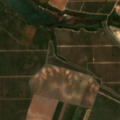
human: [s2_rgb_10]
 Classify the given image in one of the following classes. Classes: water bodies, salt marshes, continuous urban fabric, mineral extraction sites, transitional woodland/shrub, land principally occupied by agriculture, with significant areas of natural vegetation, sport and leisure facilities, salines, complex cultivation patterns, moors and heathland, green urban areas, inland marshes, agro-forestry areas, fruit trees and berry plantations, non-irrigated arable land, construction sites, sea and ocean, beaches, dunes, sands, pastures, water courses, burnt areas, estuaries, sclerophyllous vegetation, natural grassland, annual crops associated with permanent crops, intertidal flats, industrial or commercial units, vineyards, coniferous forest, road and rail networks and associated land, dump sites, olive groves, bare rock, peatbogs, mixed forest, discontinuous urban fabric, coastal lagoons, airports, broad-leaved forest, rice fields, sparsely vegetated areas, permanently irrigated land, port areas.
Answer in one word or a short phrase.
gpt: continuous urban fabric